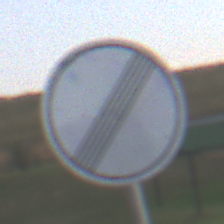
Verkehrszeichen: EndeSaemtlicherBegrenzungen
Umgebung: Outdoor, RoadRail
Tageszeit: SunriseSunset
Wetter: PartlyCloudy
Licht: Natural
Jahreszeit: NotSpecified
Kontrast: LowContrast